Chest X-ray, PA view. Patient: 36 years old, sex M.
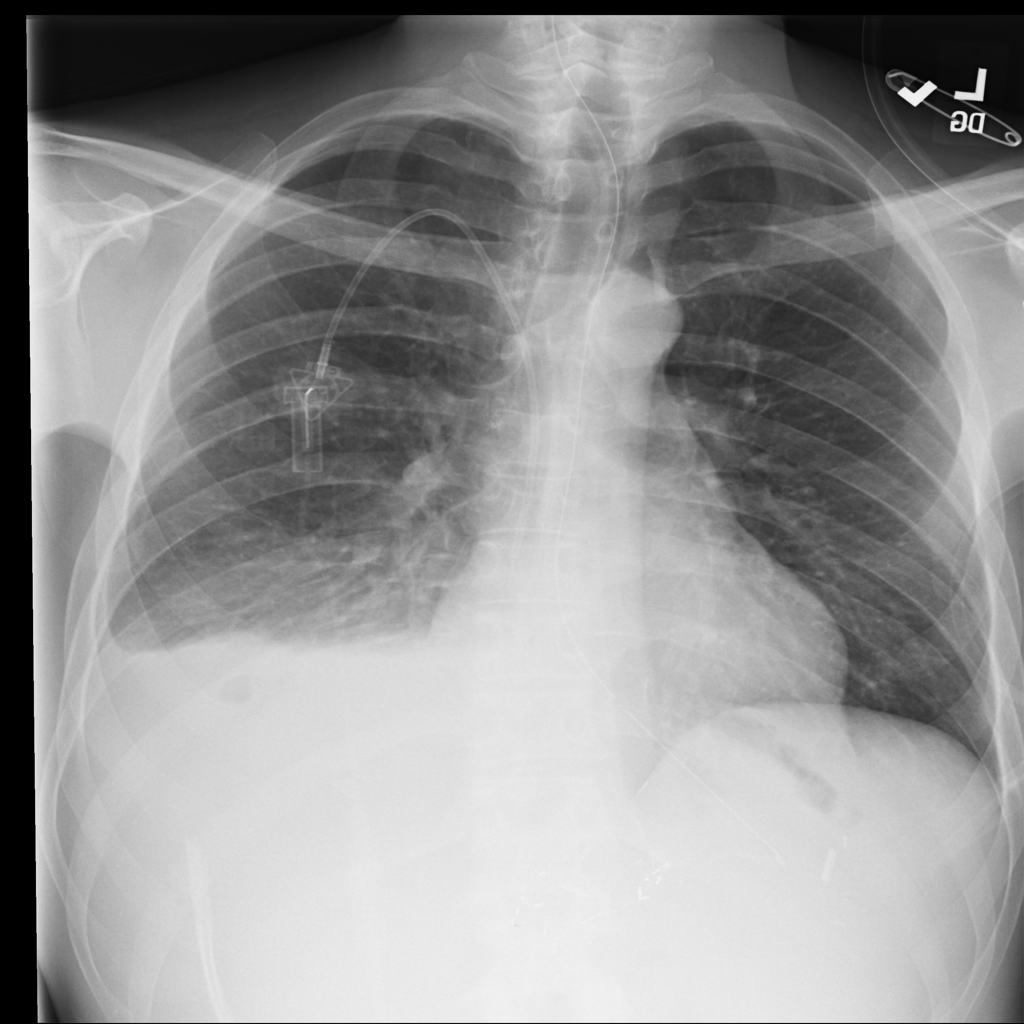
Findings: Effusion